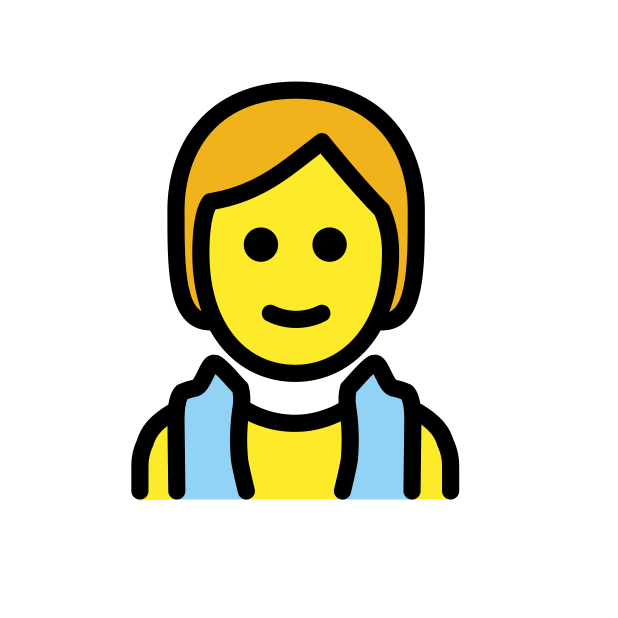
Emoji: 🧖
Name: person in steamy room
Unicode: 0x1f9d6